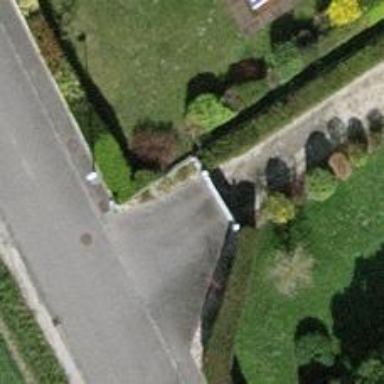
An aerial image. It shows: Gate.